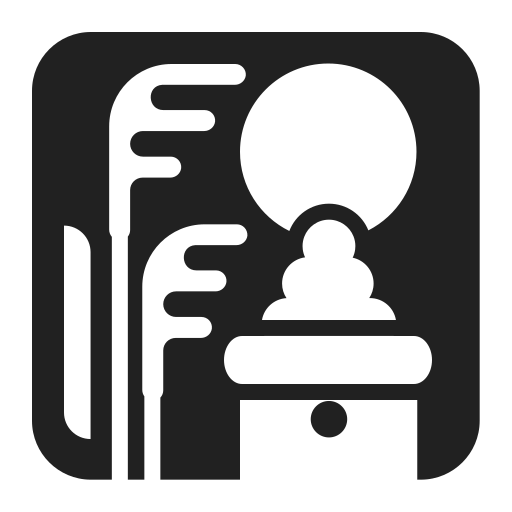
moon viewing ceremony high contrast